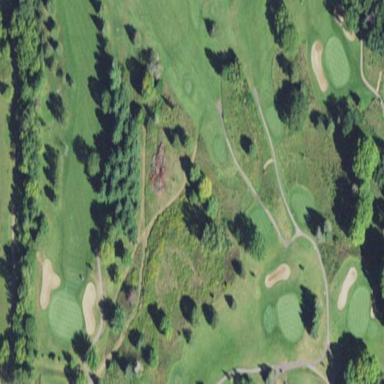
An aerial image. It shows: Rough grassy area used for golf.